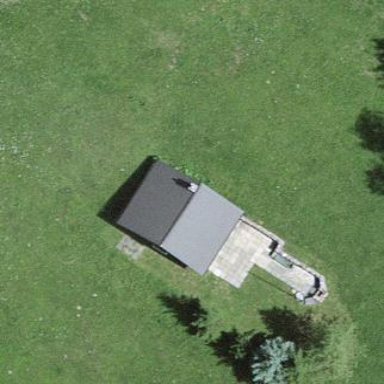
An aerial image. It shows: Detached building with gabled roof.